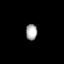
Tissue: lung
Cell type: Epithelial cells
Senescence score: 0.6442
Nuclear area (px): 173
Mean DAPI intensity: 173.069